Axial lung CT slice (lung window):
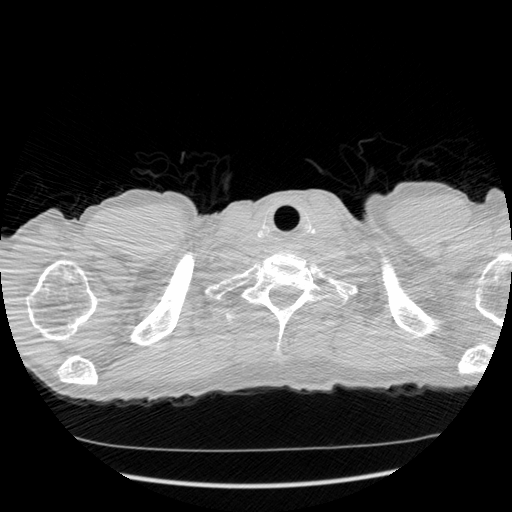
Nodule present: no